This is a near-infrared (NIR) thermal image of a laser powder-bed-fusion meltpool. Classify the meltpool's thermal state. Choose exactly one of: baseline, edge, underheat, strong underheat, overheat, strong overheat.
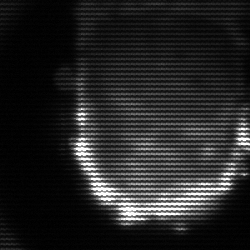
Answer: baseline